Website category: university
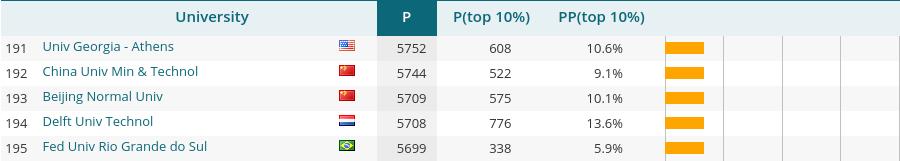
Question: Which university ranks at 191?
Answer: Univ Georgia - Athens

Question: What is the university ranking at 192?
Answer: China Univ Min & Technol

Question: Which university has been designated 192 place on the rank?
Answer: China Univ Min & Technol

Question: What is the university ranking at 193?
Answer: Beijing Normal Univ

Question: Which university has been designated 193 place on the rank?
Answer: Beijing Normal Univ

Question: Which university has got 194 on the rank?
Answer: Delft Univ Technol

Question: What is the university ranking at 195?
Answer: Fed Univ Rio Grande do Sul

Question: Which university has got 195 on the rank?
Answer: Fed Univ Rio Grande do Sul

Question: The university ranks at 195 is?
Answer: Fed Univ Rio Grande do Sul

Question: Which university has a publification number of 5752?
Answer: Univ Georgia - Athens

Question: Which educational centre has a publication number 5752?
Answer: Univ Georgia - Athens

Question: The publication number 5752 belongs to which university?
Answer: Univ Georgia - Athens

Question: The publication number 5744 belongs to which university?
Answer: China Univ Min & Technol

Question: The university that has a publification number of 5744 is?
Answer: China Univ Min & Technol

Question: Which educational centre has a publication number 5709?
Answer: Beijing Normal Univ

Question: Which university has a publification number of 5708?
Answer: Delft Univ Technol

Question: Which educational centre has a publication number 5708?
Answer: Delft Univ Technol

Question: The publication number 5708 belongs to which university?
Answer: Delft Univ Technol

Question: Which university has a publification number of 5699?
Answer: Fed Univ Rio Grande do Sul

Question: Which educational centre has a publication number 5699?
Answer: Fed Univ Rio Grande do Sul

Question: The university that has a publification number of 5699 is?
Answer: Fed Univ Rio Grande do Sul

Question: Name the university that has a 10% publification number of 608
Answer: Univ Georgia - Athens

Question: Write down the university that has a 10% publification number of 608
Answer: Univ Georgia - Athens

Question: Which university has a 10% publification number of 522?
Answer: China Univ Min & Technol

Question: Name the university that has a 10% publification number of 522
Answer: China Univ Min & Technol

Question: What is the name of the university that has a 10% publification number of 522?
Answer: China Univ Min & Technol

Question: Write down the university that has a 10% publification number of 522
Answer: China Univ Min & Technol

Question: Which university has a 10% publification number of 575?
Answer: Beijing Normal Univ

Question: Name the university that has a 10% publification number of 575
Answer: Beijing Normal Univ

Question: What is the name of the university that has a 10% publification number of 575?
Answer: Beijing Normal Univ

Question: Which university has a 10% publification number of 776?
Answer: Delft Univ Technol

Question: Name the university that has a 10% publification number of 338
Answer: Fed Univ Rio Grande do Sul

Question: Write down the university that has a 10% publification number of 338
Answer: Fed Univ Rio Grande do Sul